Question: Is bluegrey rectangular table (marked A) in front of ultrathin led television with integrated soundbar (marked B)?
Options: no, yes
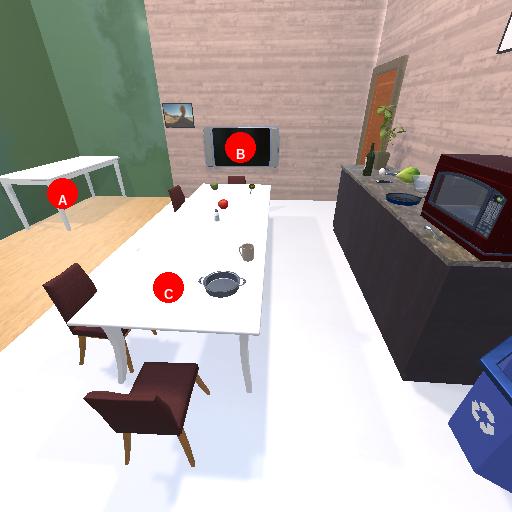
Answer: no